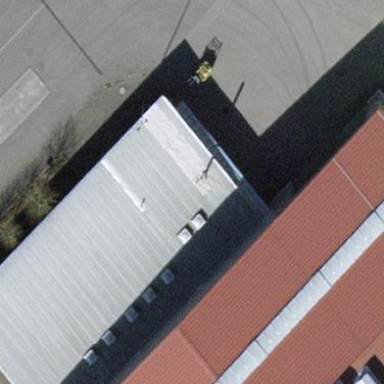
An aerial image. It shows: Industrial building with flat roof.